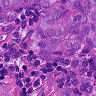
Metastatic tissue present: yes